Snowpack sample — Buffalo Mountain, Silverthorne, Colorado, USA (2/22/26, 2:02 PM MST)
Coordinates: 39.622, -106.113
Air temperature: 33 °F
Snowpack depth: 63 cm
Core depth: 50 cm
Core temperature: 26.6 °F
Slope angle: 11°, slope face: 116°
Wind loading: low
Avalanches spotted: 0
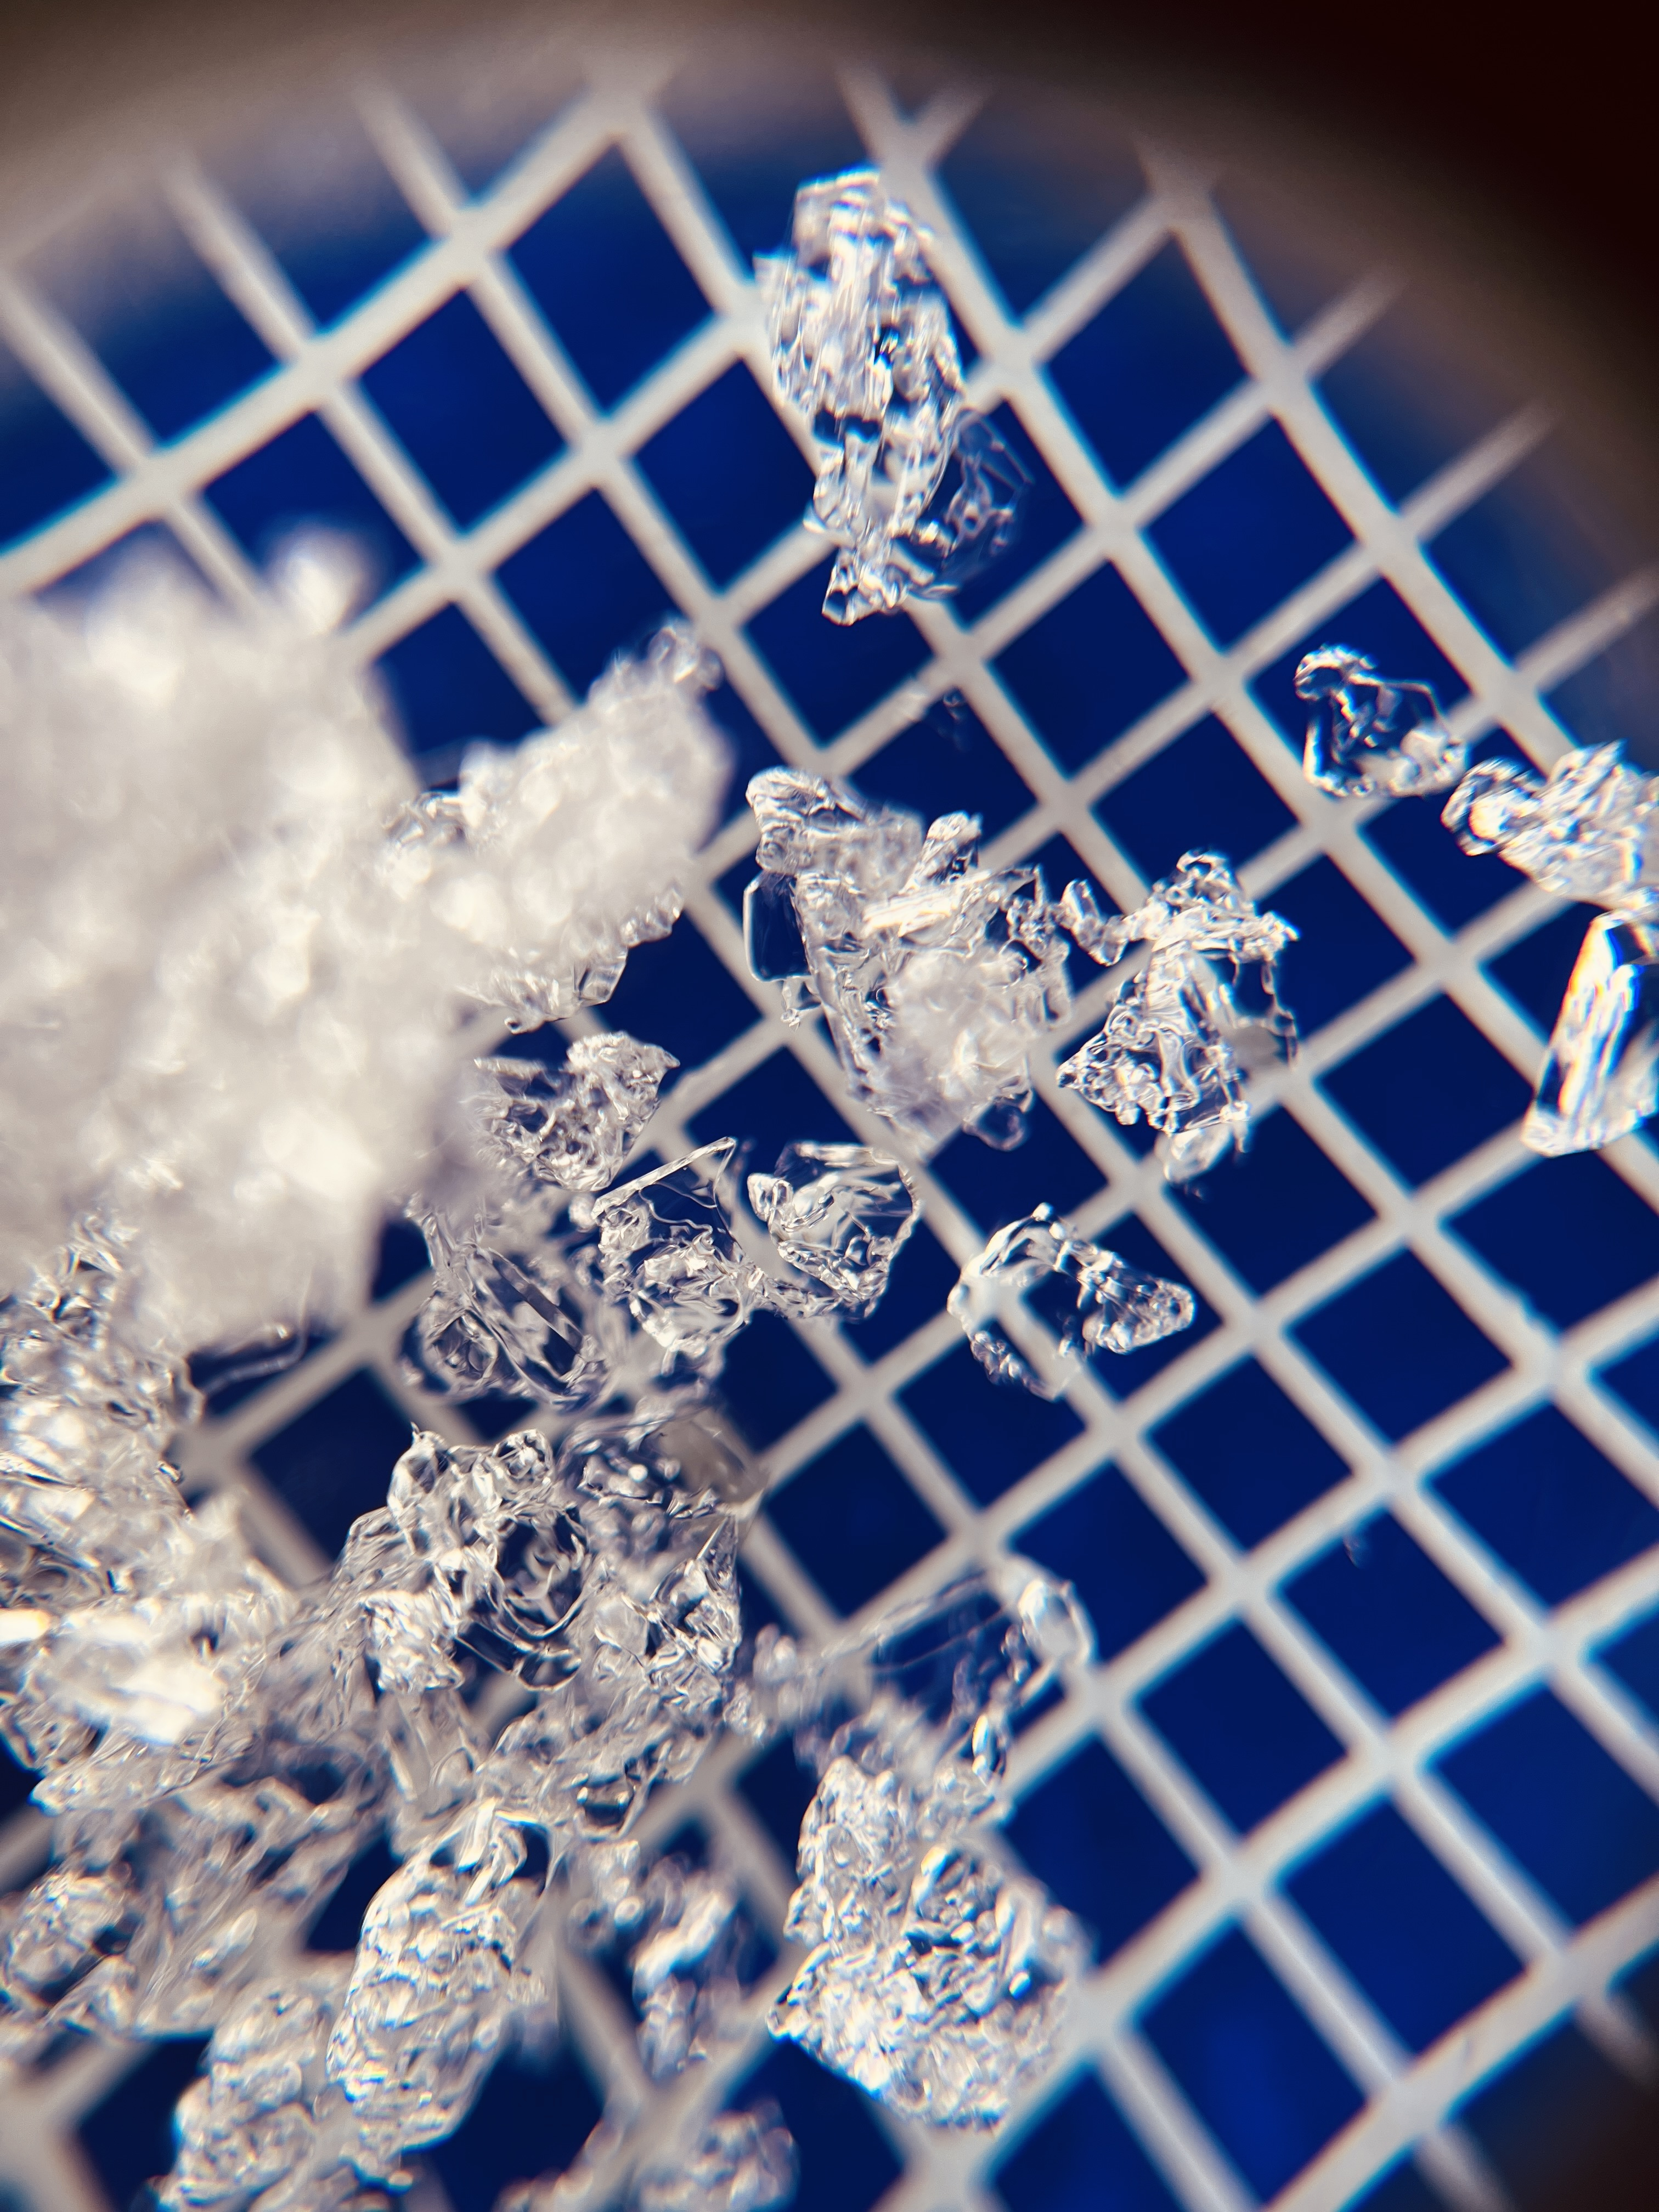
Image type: magnified_profile
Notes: In a firebreak similar to site 1, minimal wind loading with no spotted avalanches (not many faces in view though)